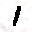
Label: 1